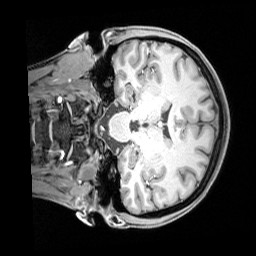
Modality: T1w
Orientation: coronal
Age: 29
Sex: female
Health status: healthy
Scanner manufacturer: siemens
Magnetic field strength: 3 T
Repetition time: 1.65 s
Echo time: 0.00182 s